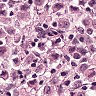
Metastatic tissue present: yes